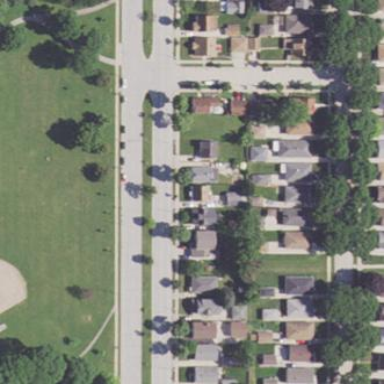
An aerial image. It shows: Sidewalk along the footway.